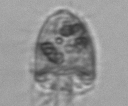
Label: Balanion